Field crop: maize
Growth stage: 2
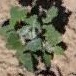
Species: chenopodium